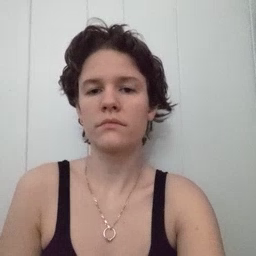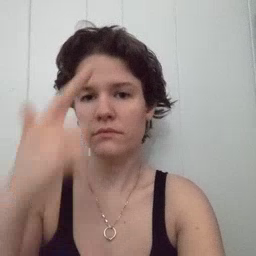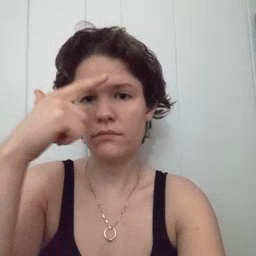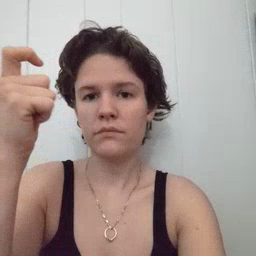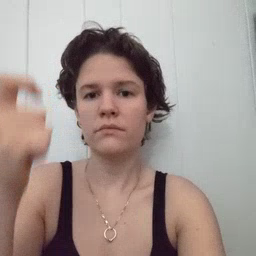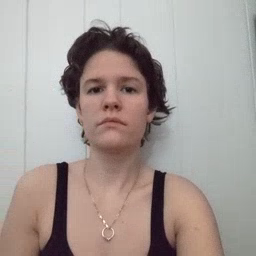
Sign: because